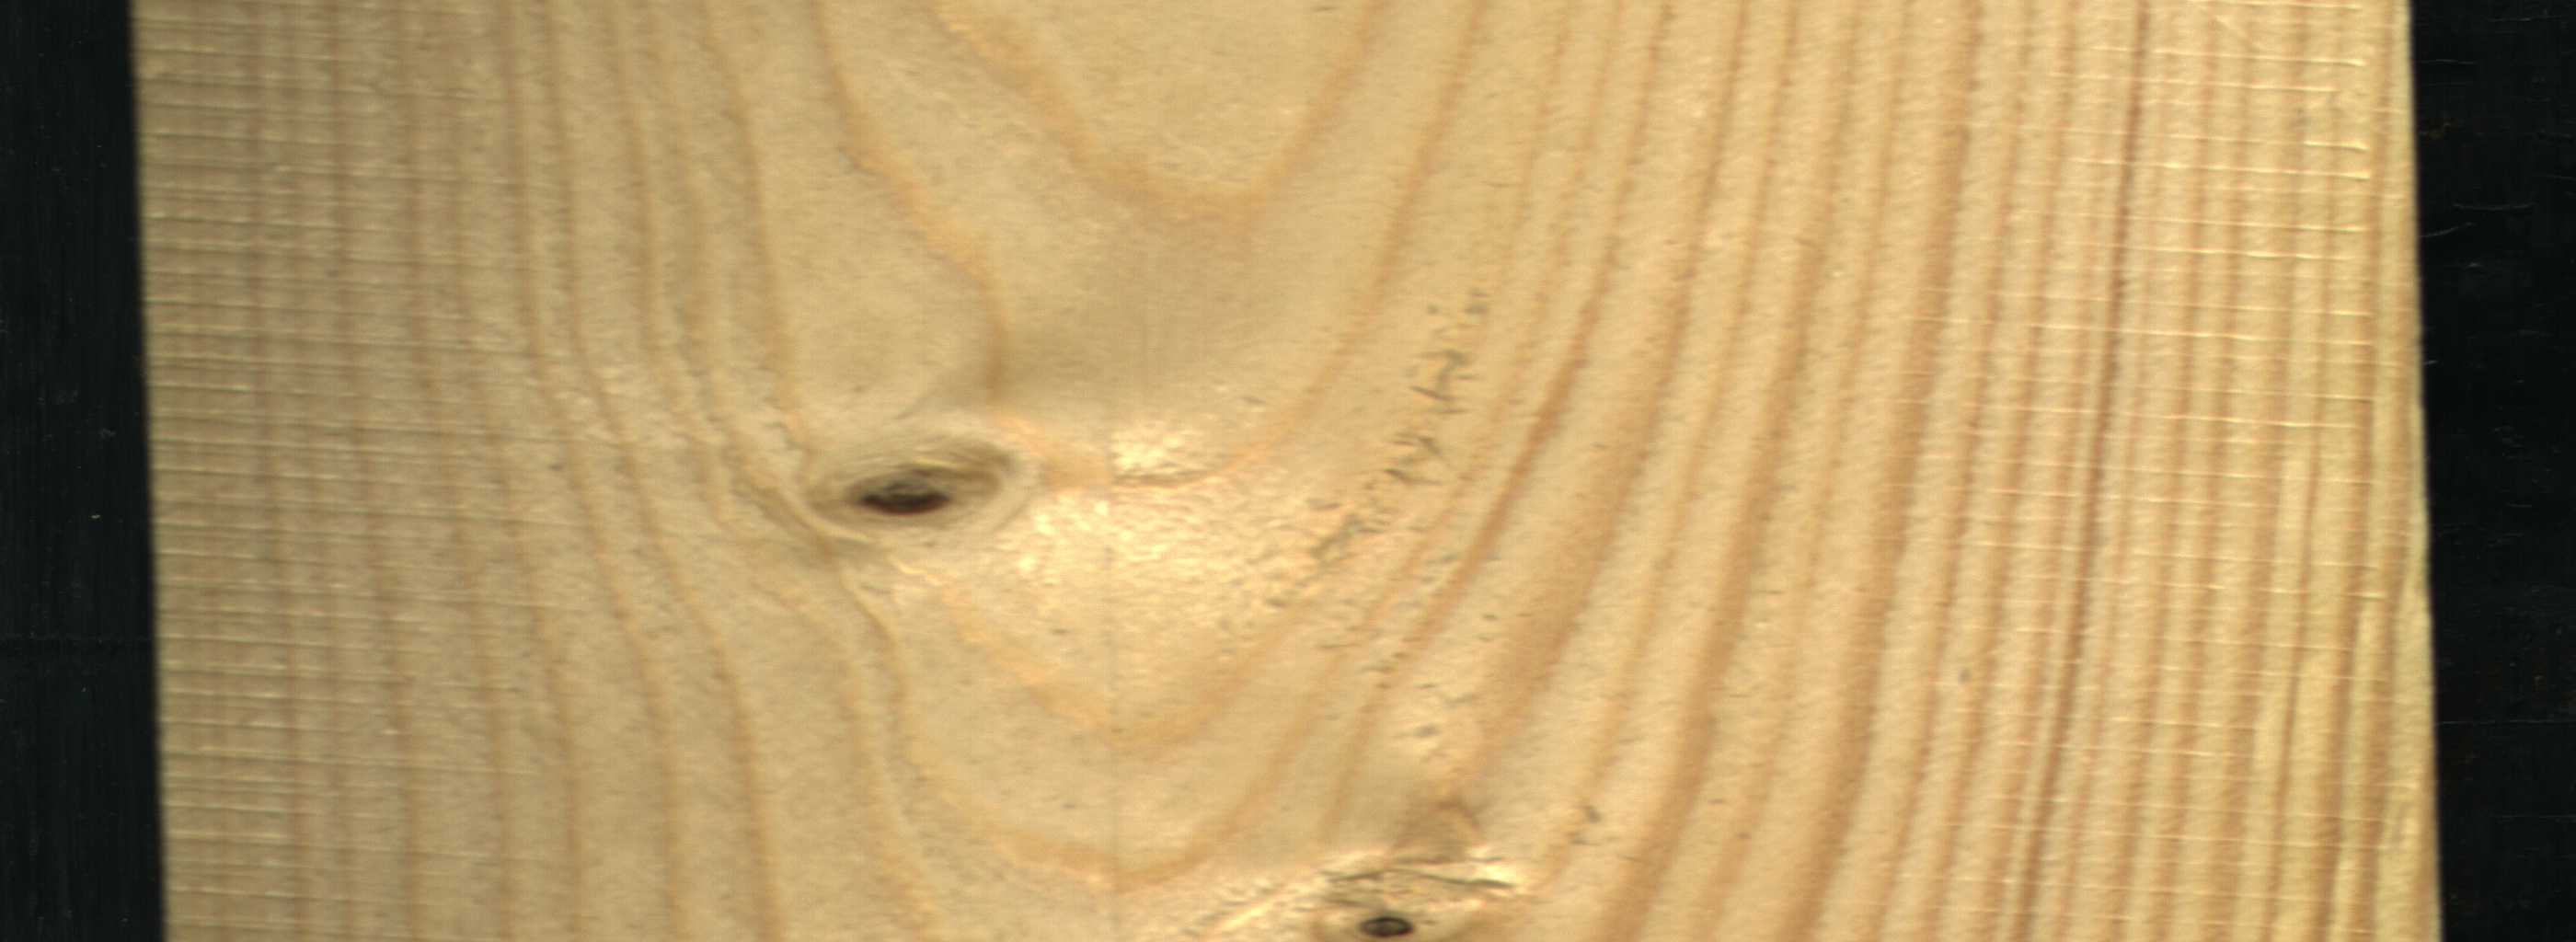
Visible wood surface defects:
Live_Knot
Live_Knot